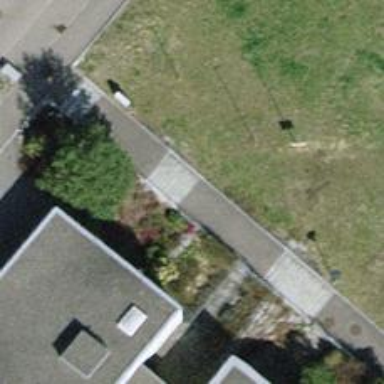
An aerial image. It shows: Road with steps.